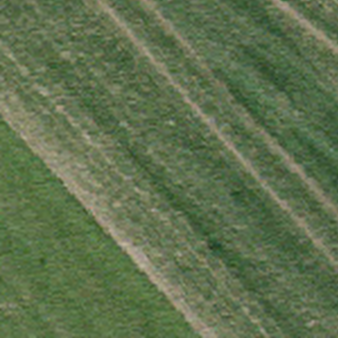
Label: other